Question: I was using Jquery 1.8 version and validation engine on my page. And everything worked fine.

When i click on the pop up it was hiding automatically. Now recently we have movesd to Jquery 1.10.3 version and using bootstrap on my page. So now I am not able to hide the popup by simple click on it. Please help how to hide each pop up individually?
Thanks
Edit:
Modified the '$(".formError").live("click", function () {}' to
'''
$(".formError").on("click", function () {} inside jquery.validationengine.js file. Because if i used 'live' instead of 'on' causing page not to validate.
'''
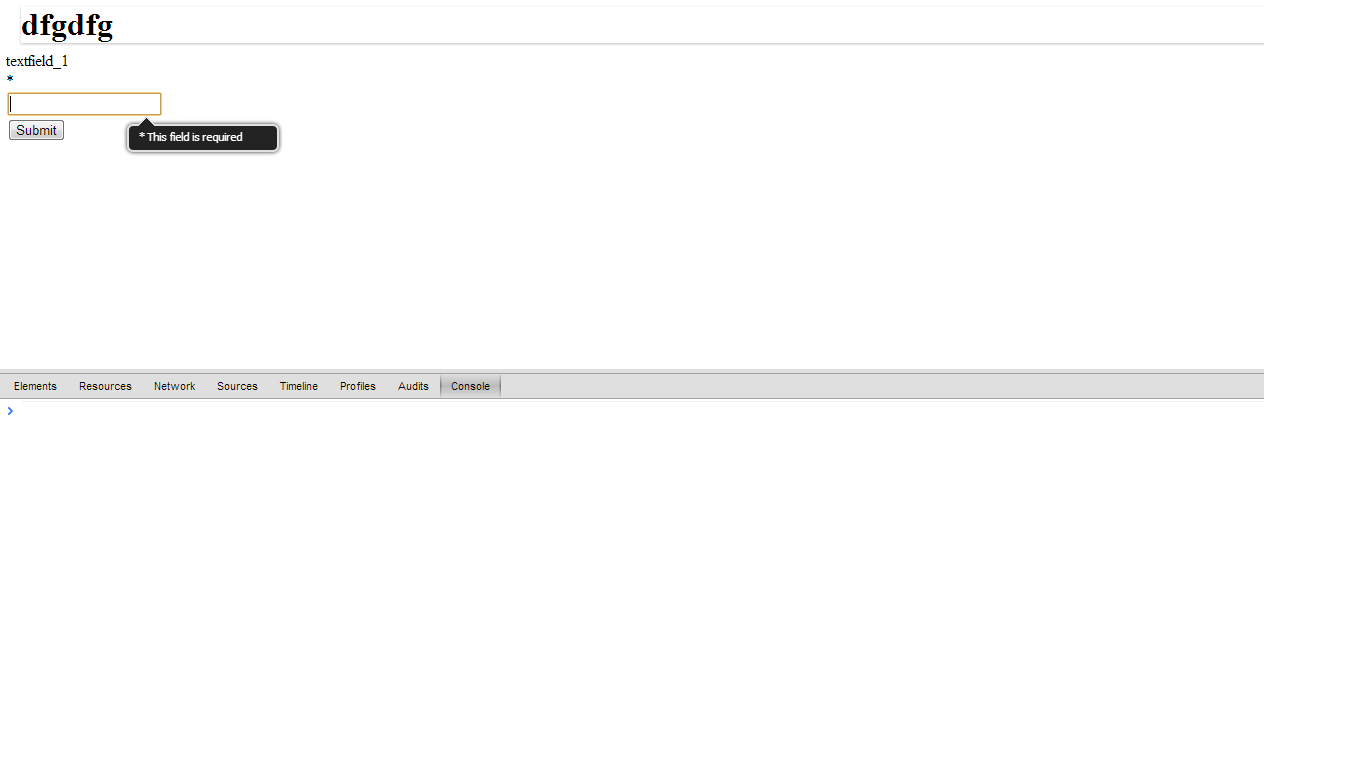
Answer: We should add parent class name also in it.
'''
$('#parent').on("click", "#child", function() {});
'''